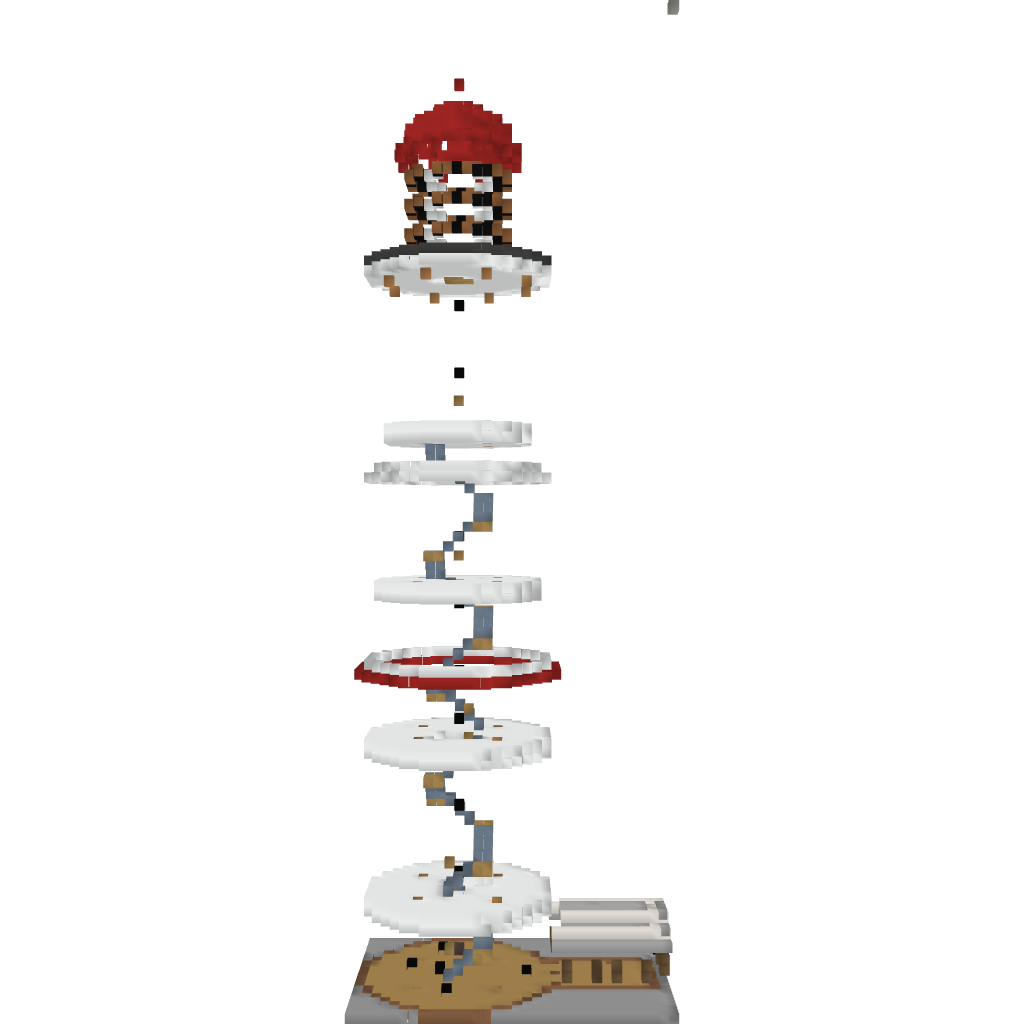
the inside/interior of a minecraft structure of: Light House